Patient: sex M, age 69
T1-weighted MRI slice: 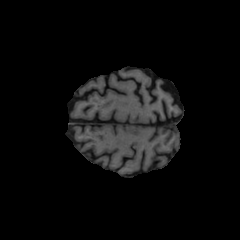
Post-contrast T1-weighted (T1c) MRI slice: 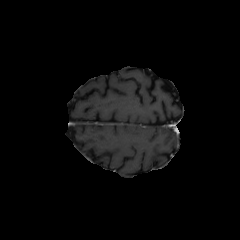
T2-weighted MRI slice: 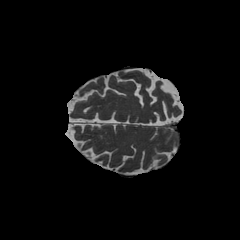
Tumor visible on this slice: no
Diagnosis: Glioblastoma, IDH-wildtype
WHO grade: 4